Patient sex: M
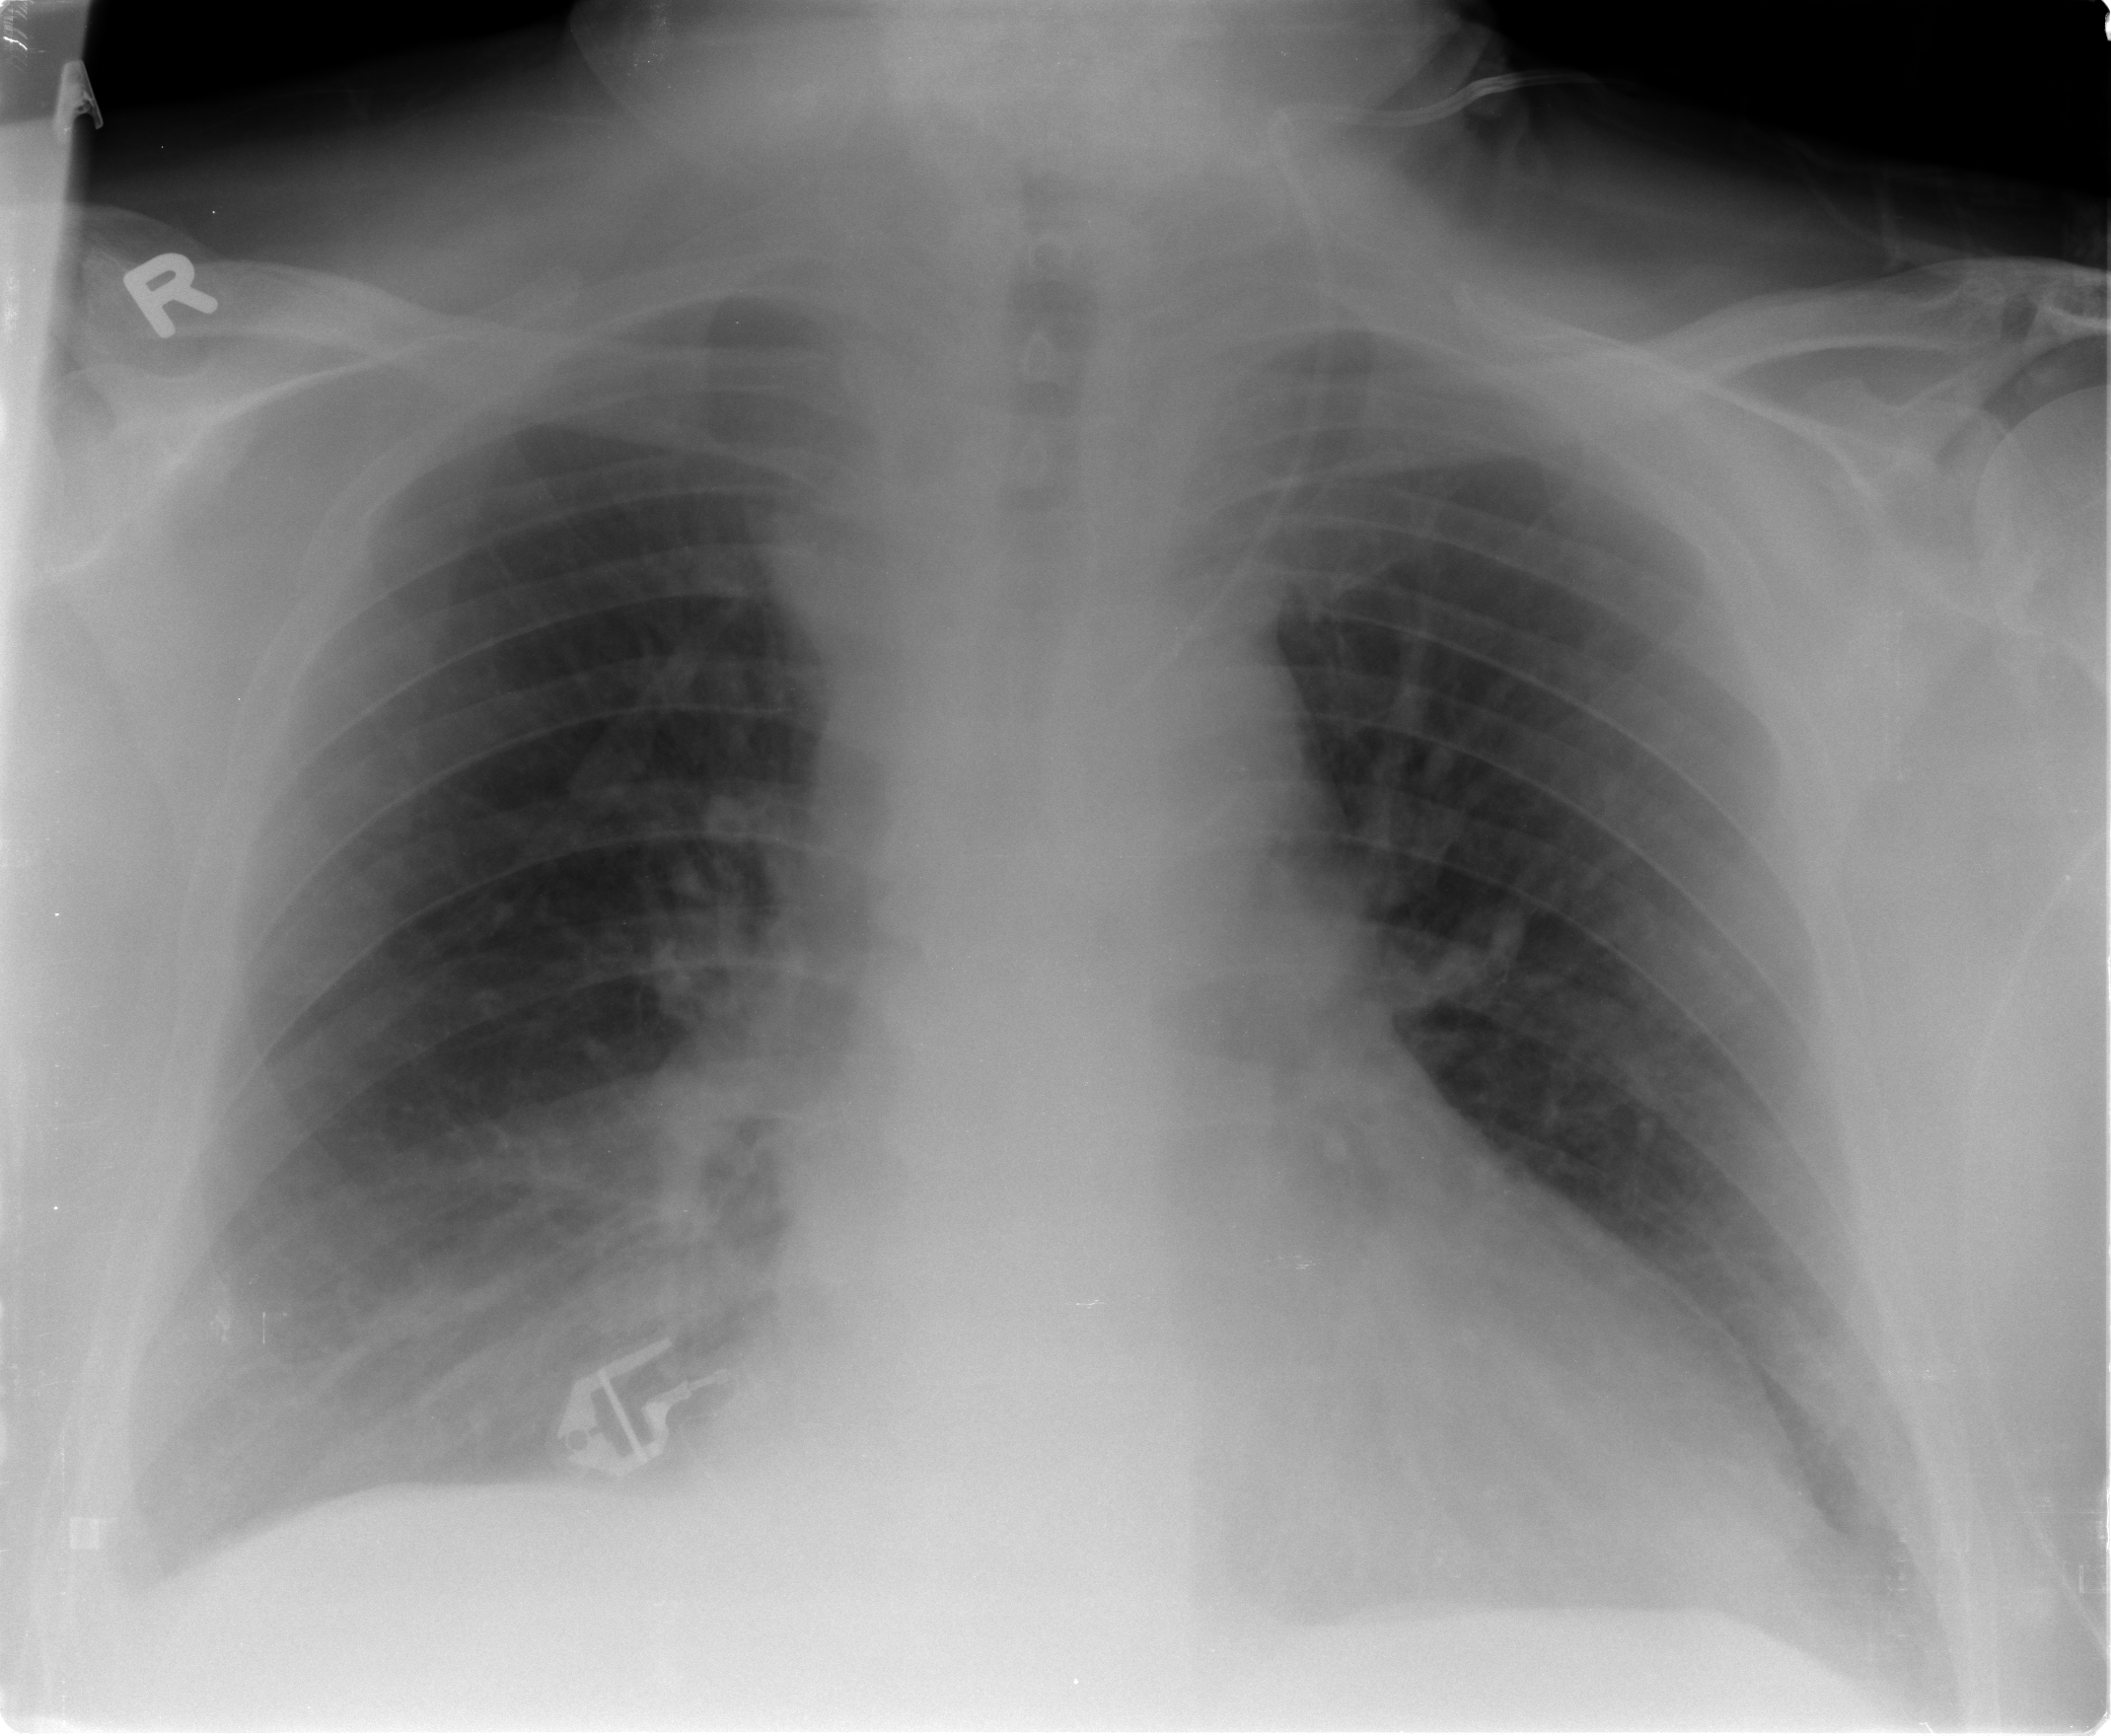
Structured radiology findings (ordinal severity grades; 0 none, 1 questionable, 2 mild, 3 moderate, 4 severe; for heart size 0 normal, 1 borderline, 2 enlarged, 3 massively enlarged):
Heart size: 1
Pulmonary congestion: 2
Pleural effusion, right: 2
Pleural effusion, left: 1
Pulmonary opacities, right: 1
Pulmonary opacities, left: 1
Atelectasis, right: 2
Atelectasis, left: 2